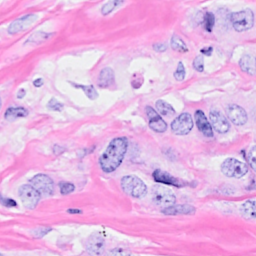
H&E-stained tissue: Breast